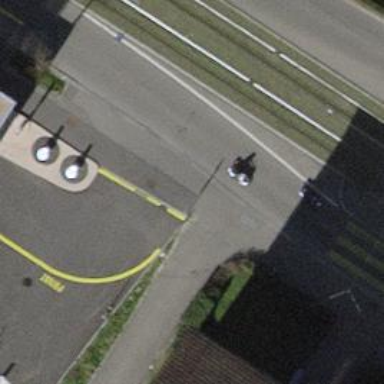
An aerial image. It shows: Unmarked crossing with traffic calming table on the road.